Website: bh-photo
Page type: customer-info-address
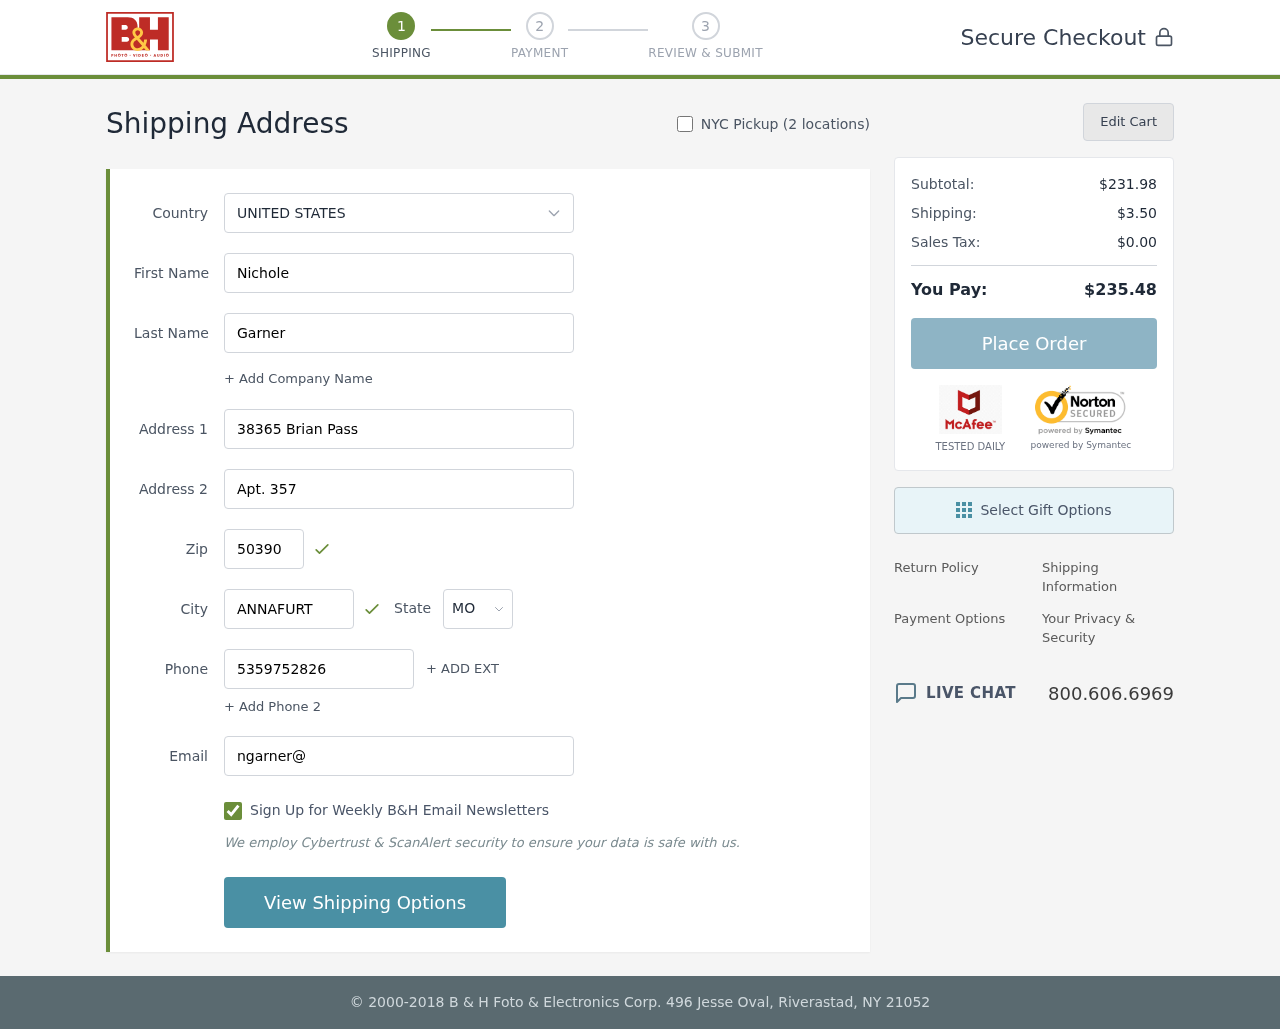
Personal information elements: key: PII_CITY
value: Annafurt
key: PII_COUNTRY
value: United States
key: PII_EMAIL
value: ngarner@yahoo.com
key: PII_FIRSTNAME
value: Nichole
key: PII_LASTNAME
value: Garner
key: PII_PHONE
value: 5359752826
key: PII_POSTCODE
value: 50390
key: PII_STATE_ABBR
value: MO
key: PII_STREET
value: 38365 Brian Pass
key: PII_STREET2
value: Apt. 357
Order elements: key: ORDER_SUBTOTAL
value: $231.98
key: ORDER_SHIPPING_COST
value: $3.50
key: ORDER_TAX
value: $0.00
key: ORDER_TOTAL
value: $235.48